Question: I want the body extend as the page gets bigger. I tried making the height of the body 100% and the height of the html element 100% and it didn't work as expected:

I want it that the body covers the whole html element.
This is what I have as code in css:
'''
html {
font-family: Palatino, 'Palatino Linotype', serif;
background-color: red;
height: 100%;
margin: 0;
padding: 0;
}
body {
background-color: blue;
height: 100%;
margin: 0;
padding: 0;
}
'''
I hope someone can help me!
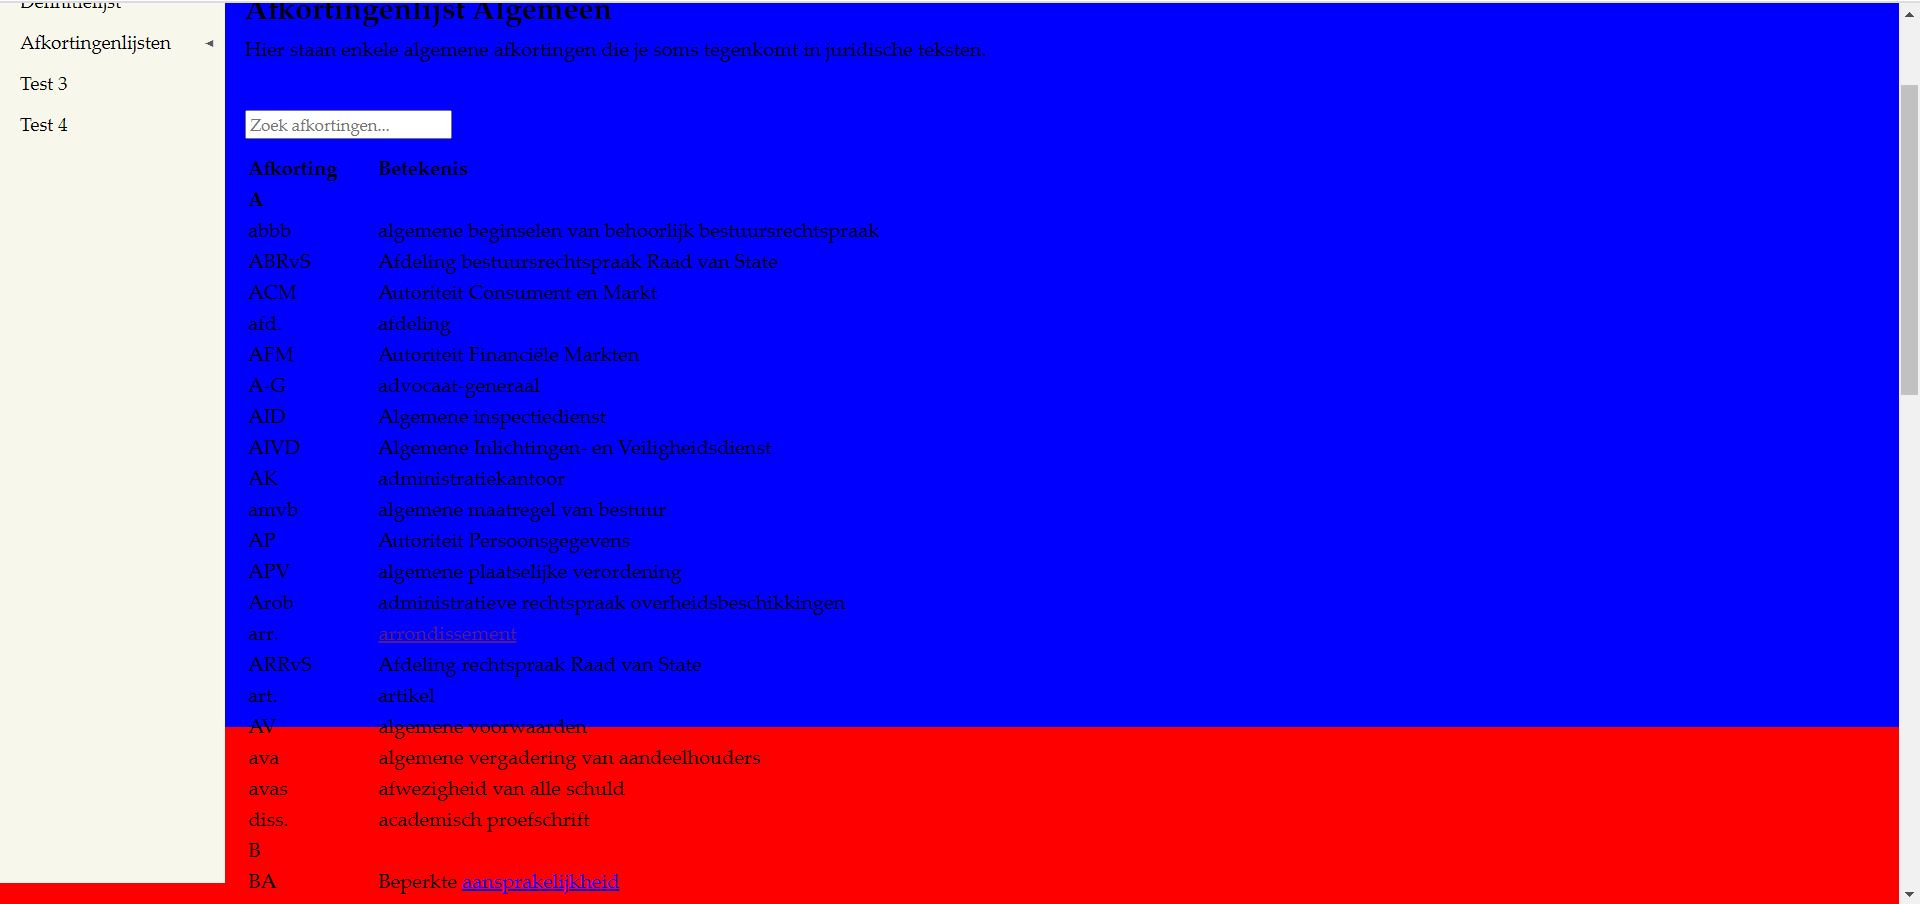
Answer: If you want an element to be the size of the browser window, you can use vh instead of %, which sets the element to the height of the viewport (there is also vw which sets it to the viewport width).
'''
body {
height: 100vh;
}
'''
Don't set a height attribute on the html element, just set it on the body (which should contain all of your visible elements).